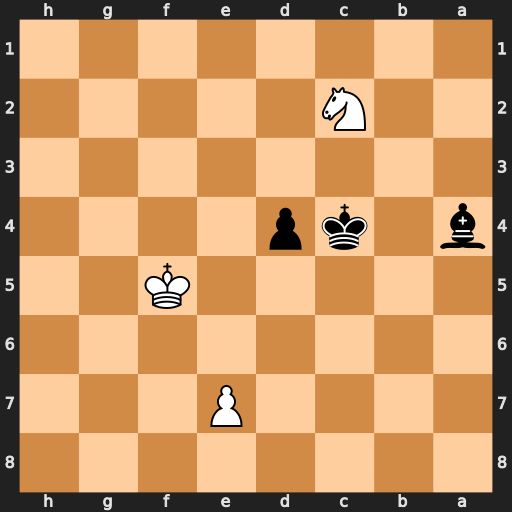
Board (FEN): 8/4P3/8/5K2/b1kp4/8/2N5/8
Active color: b
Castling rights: -
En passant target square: -
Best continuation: Bxc2+ Kg5 Ba4 e8=Q Bxe8